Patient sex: F
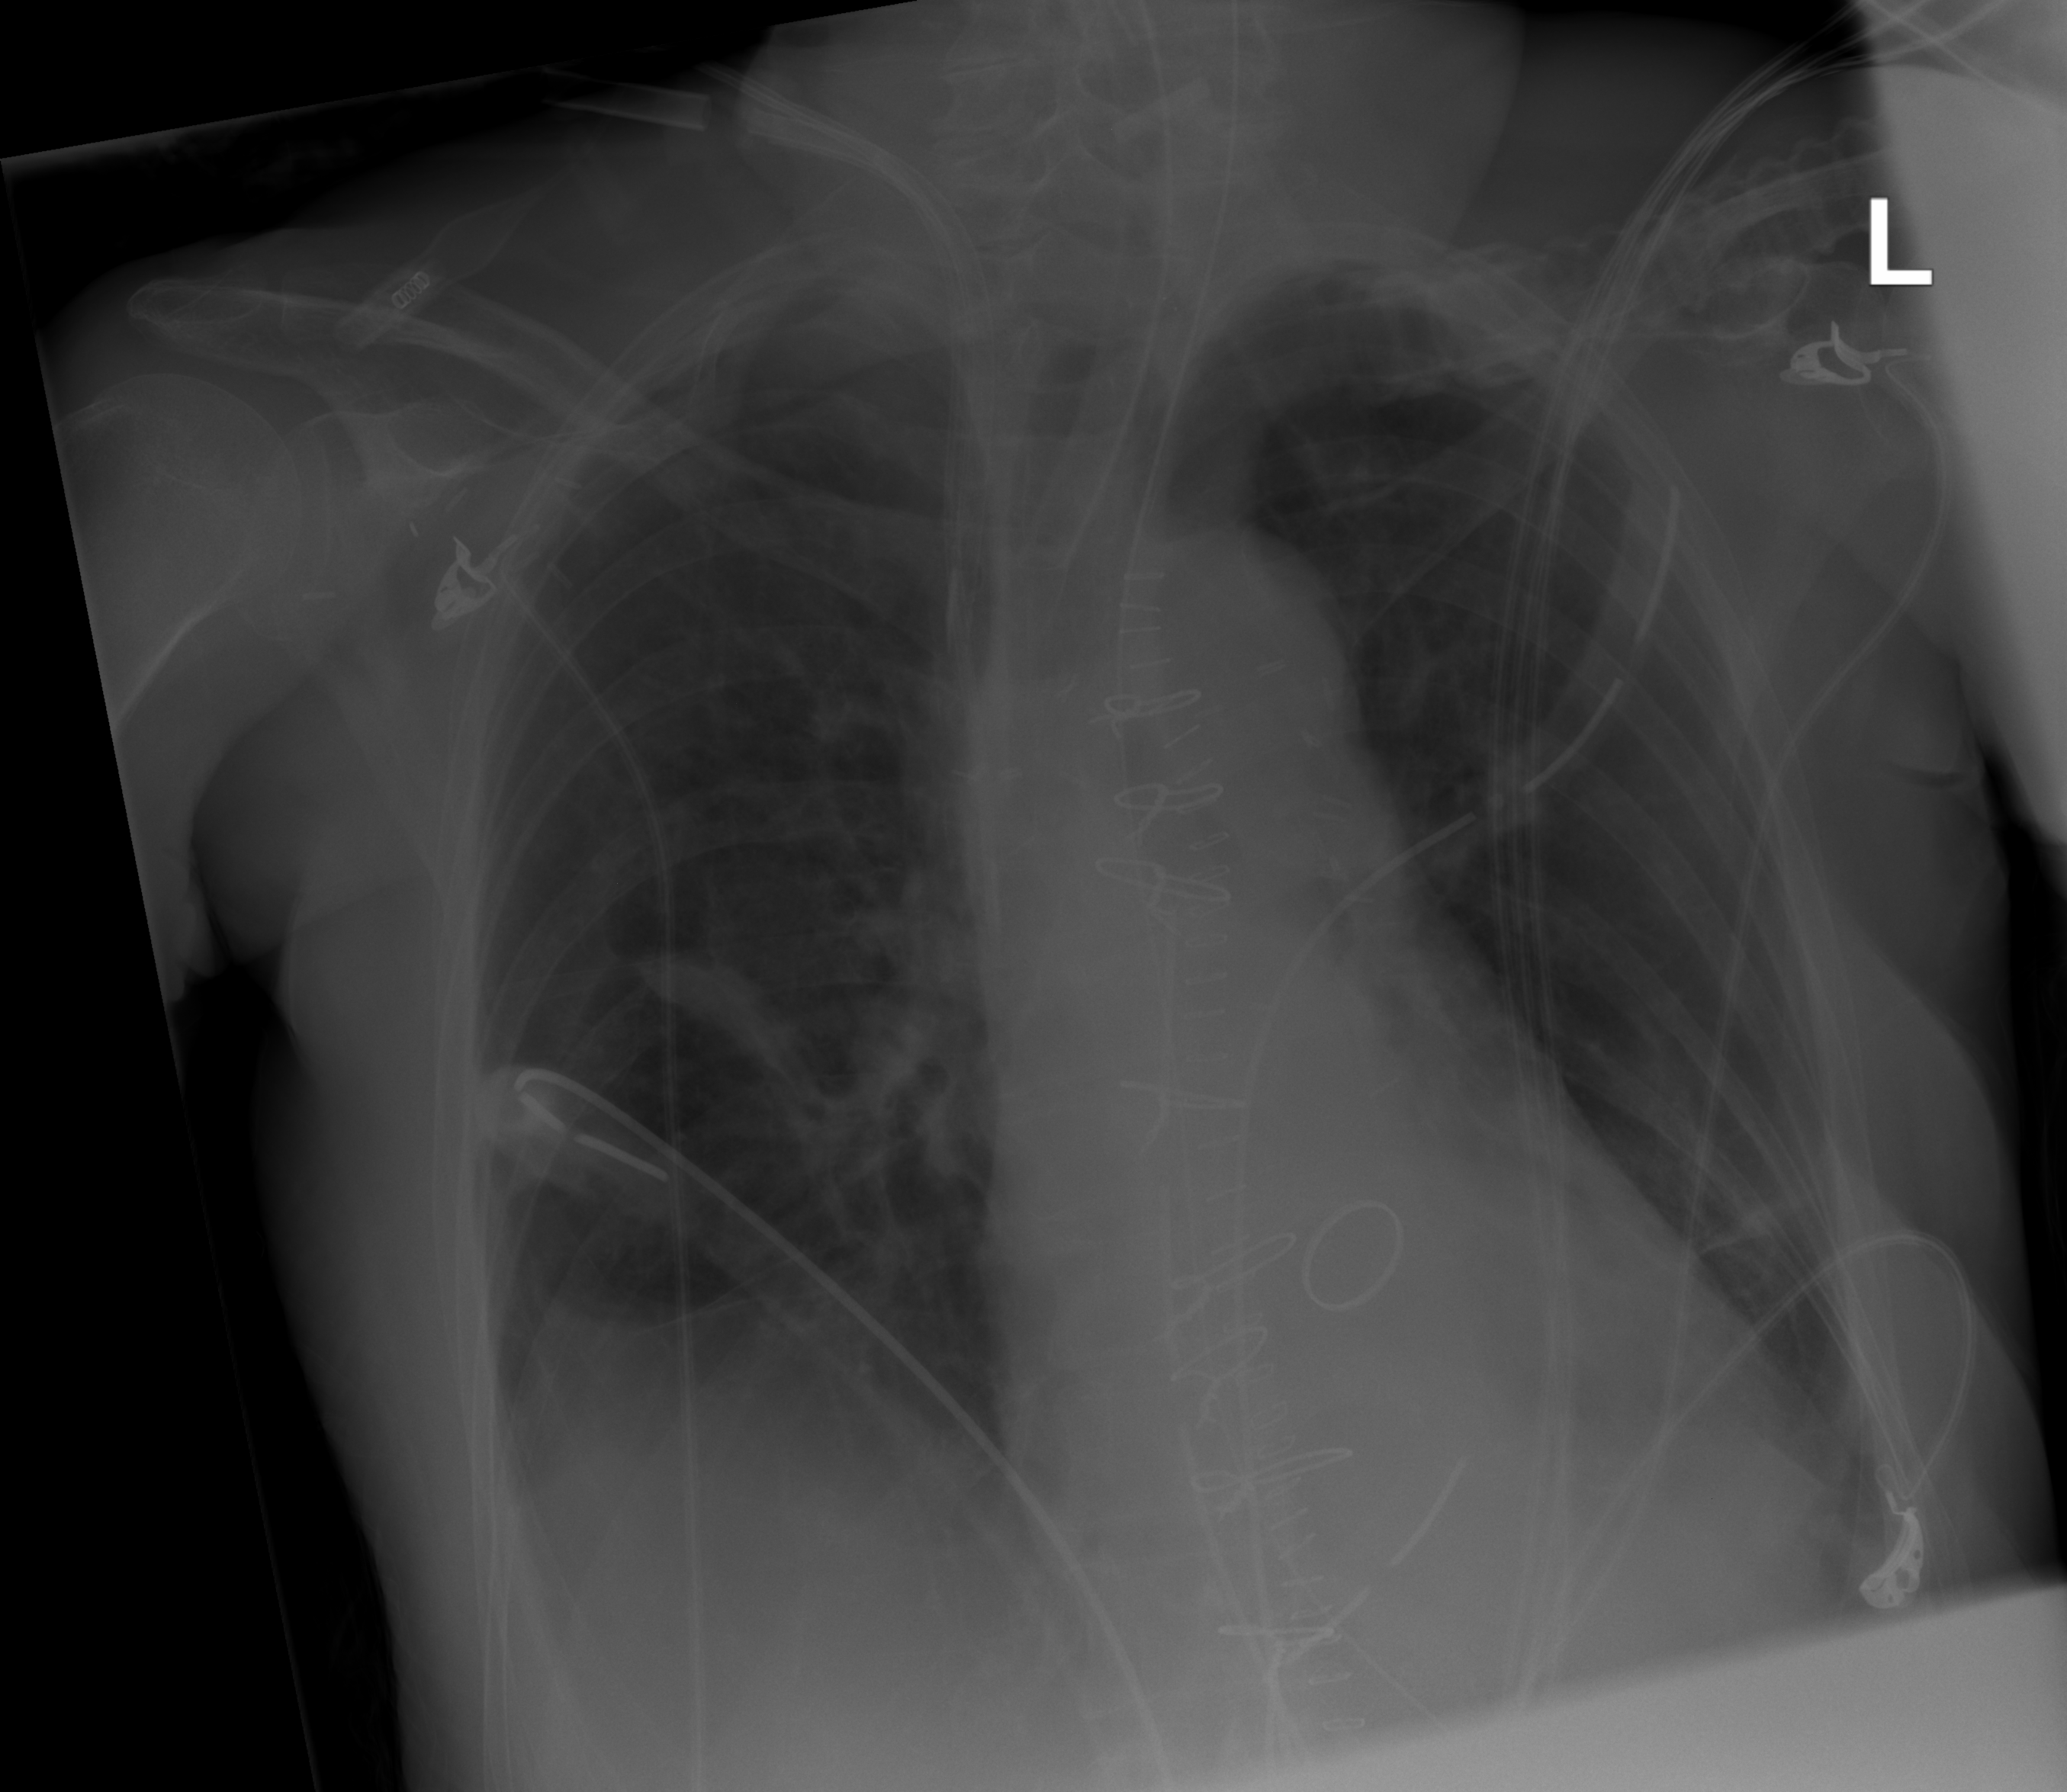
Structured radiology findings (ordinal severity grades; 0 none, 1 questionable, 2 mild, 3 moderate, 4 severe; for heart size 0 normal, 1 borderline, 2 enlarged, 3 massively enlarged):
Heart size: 0
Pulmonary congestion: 0
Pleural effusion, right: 0
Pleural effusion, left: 2
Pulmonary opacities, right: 0
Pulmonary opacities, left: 0
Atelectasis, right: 0
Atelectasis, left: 2